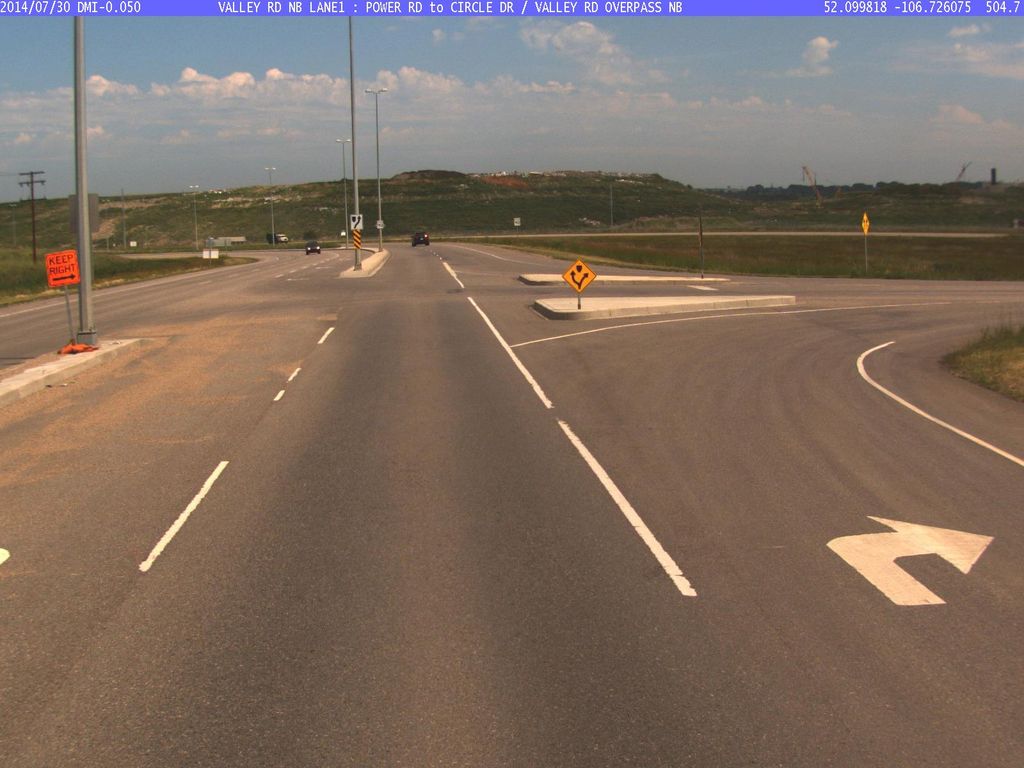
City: saskatoon